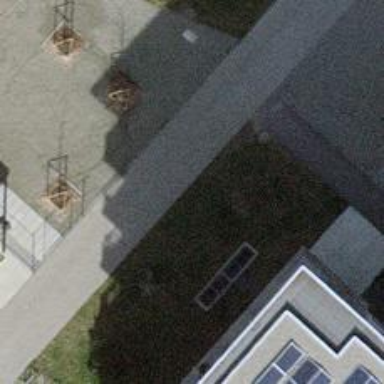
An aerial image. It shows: Bench.